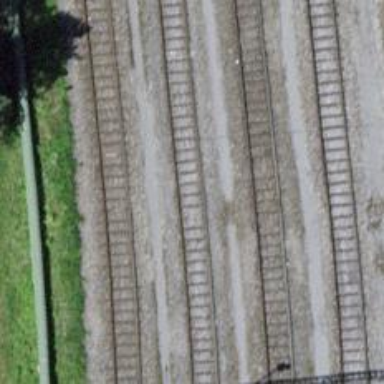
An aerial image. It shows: Rail yard with electrified contact lines for the railway.